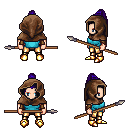
a pixel art fantasy rpg character, male body template, human, light skin, teal sleeveless shirt, gold greaves, blue long topknot hairstyle, cloth hood, leather bracers, gold boots, spear, four views (front, back, left, right), 2x2 character sprite sheet, small pixel art, hard edges, no anti-aliasing